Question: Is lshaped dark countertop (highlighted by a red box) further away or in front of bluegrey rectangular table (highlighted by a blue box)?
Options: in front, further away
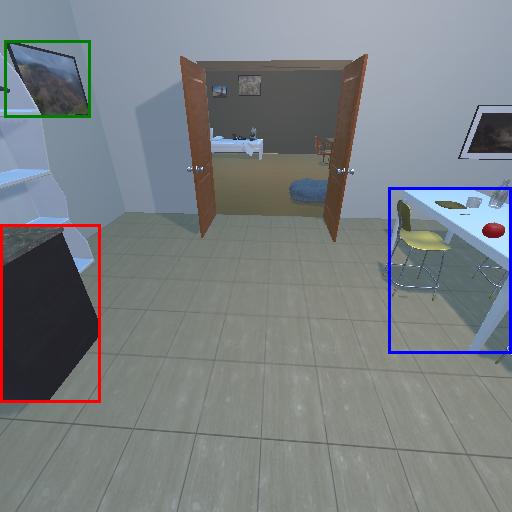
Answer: in front